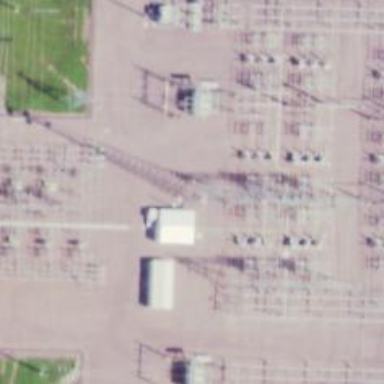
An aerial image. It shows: Switch for power supply.